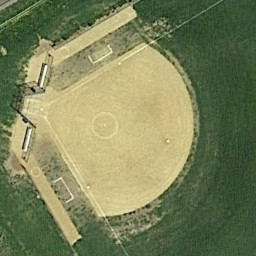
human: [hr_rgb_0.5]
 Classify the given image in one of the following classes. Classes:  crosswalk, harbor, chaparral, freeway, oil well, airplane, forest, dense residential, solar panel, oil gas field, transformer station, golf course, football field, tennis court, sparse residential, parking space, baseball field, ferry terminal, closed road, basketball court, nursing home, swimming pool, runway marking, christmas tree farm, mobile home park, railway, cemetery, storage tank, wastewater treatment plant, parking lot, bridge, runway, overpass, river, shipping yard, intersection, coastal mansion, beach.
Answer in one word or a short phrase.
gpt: baseball field